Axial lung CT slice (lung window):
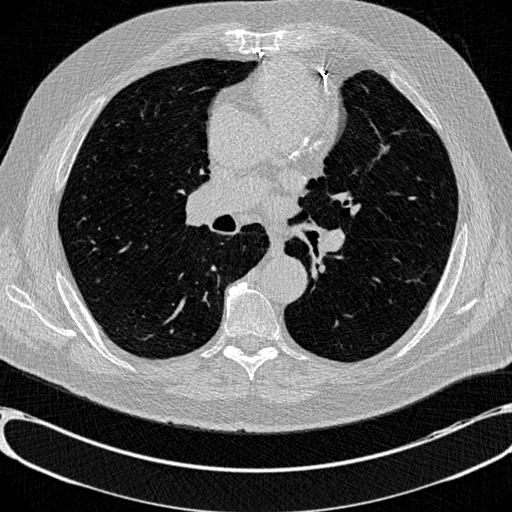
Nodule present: no